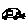
Label: car